Field crop: tomato
Growth stage: 2
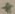
Species: solanum